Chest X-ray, AP view. Patient: 34 years old, sex F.
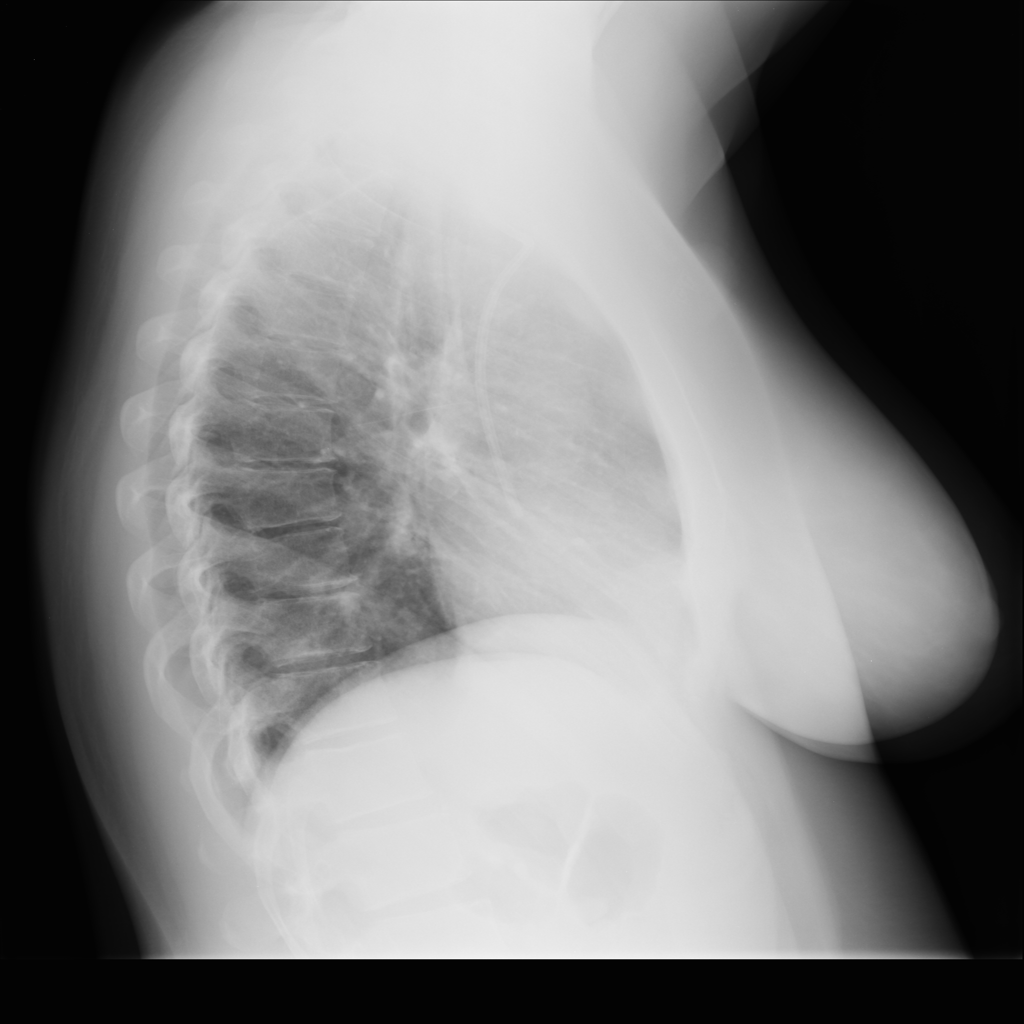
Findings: No Finding